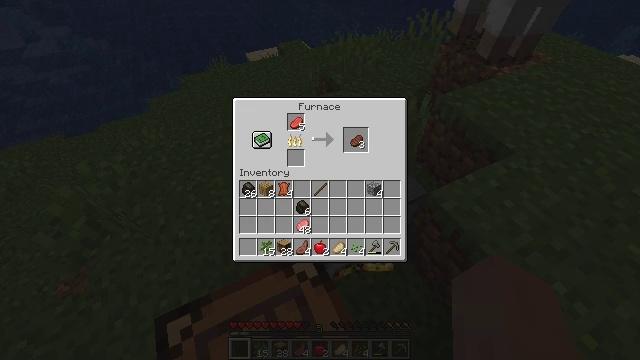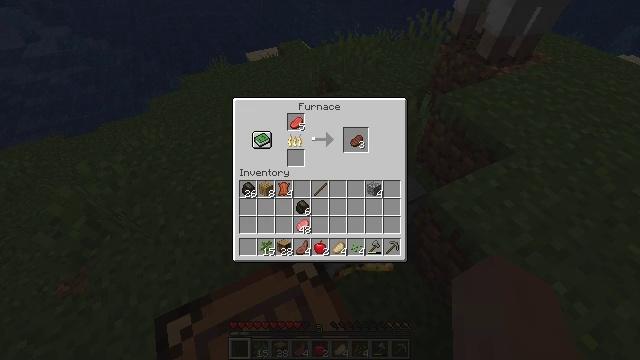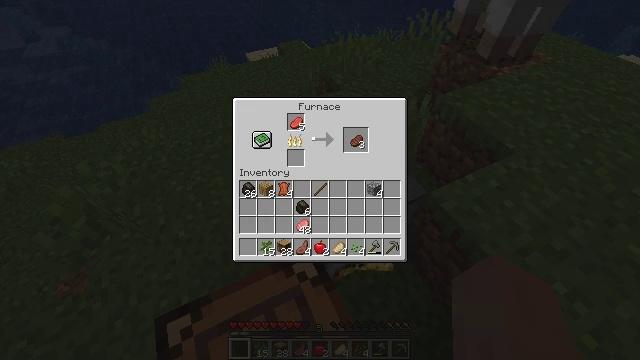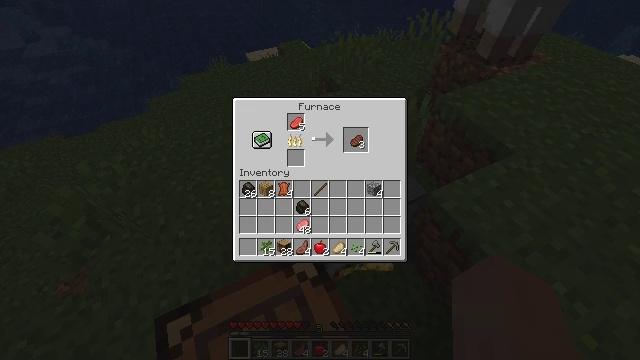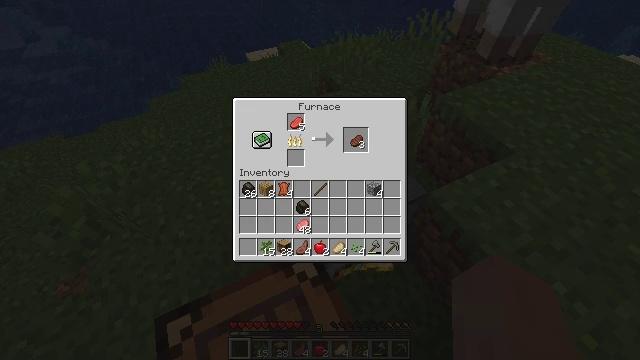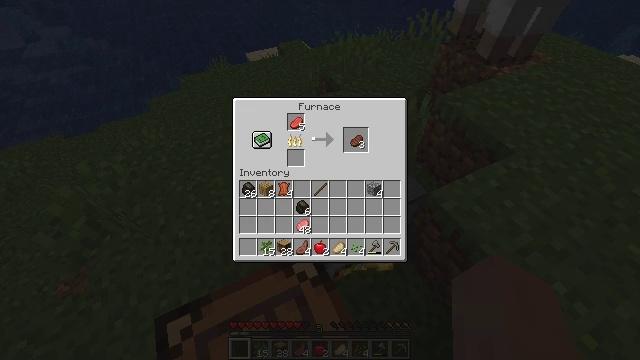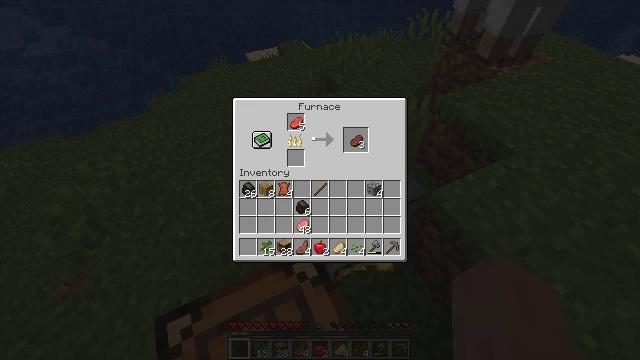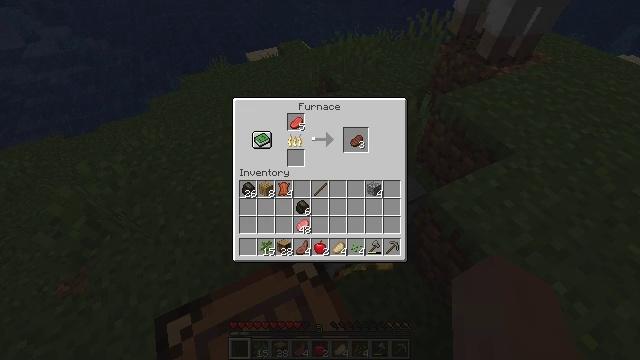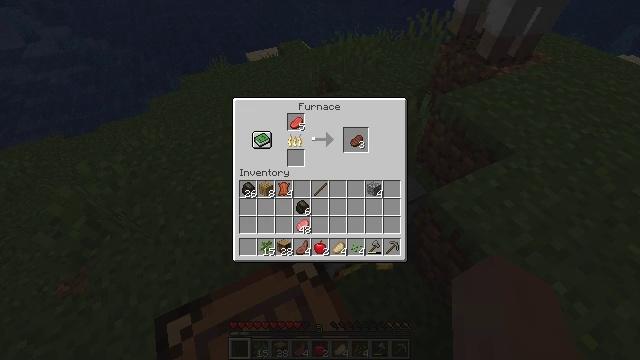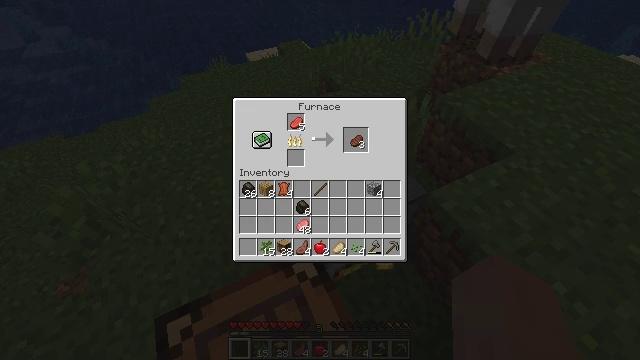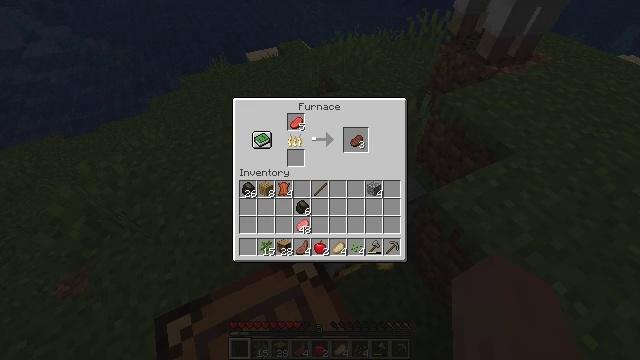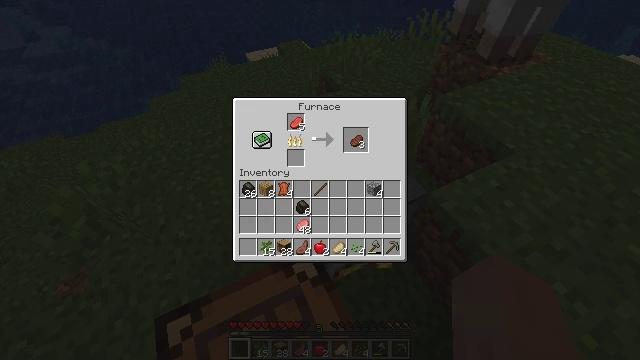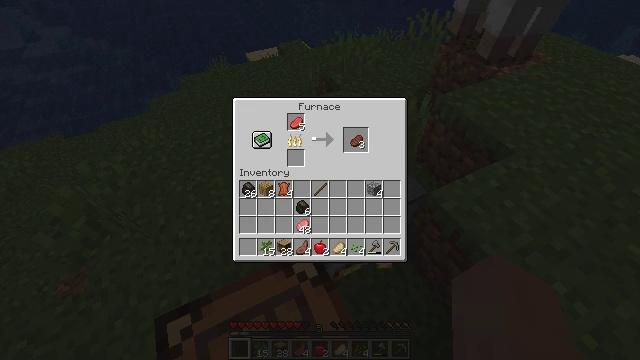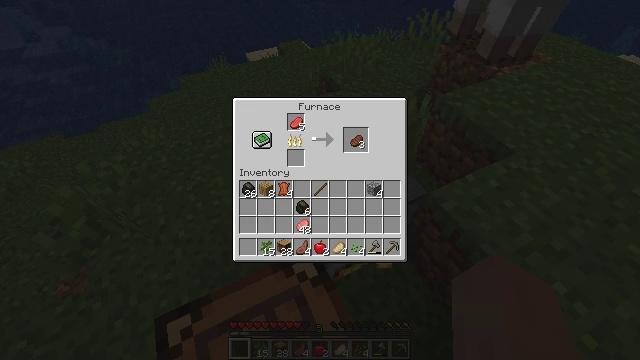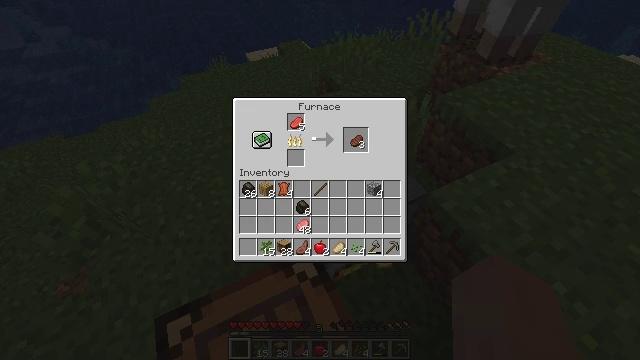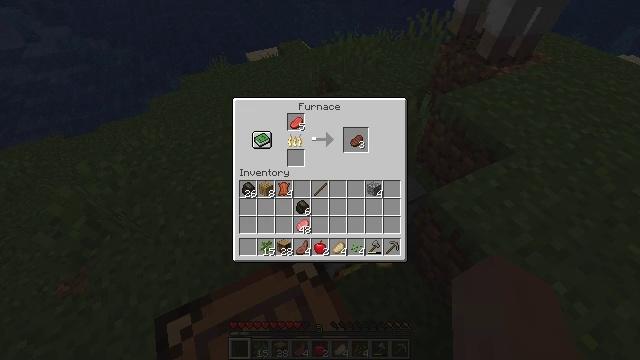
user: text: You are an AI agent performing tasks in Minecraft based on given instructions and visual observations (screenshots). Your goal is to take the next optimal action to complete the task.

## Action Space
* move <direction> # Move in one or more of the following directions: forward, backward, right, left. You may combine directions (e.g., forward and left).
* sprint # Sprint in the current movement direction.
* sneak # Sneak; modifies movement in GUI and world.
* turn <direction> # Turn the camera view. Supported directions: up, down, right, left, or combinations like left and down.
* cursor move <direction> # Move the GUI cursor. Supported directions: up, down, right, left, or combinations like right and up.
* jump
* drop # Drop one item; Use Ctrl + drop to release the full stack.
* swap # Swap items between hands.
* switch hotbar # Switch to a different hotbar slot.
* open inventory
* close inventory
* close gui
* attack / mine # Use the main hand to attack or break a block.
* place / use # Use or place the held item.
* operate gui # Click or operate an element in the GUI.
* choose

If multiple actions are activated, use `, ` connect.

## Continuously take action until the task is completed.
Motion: motion action
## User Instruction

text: Interact with the furnace to craft cooked beef.
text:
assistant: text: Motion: no_op
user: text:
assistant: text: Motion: no_op
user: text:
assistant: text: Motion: no_op
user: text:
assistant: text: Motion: no_op
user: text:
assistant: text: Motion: no_op
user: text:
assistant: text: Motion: no_op
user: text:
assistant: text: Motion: no_op
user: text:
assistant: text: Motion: no_op
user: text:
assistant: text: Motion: no_op
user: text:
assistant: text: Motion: no_op
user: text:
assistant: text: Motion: no_op
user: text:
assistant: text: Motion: no_op
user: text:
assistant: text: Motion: no_op
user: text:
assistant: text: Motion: no_op
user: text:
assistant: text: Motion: no_op
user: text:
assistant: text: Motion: no_op
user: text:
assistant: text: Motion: no_op
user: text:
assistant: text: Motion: no_op
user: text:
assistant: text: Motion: no_op
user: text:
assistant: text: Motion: no_op
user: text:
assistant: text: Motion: no_op
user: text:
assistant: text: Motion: no_op
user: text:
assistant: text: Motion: no_op
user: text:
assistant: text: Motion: no_op
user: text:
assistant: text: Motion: no_op
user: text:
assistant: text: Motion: no_op
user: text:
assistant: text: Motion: no_op
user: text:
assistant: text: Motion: no_op
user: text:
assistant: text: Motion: no_op
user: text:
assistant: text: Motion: no_op